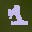
Label: 1